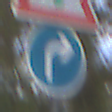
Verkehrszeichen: VorgeschriebeneFahrtrichtungRechts
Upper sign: Lichtzeichenanlage
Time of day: MorningAfternoon
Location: Outdoor (Urban)
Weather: PartlyCloudy
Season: NotSpecified
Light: Natural